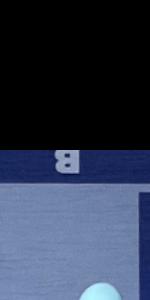
Label: Empty